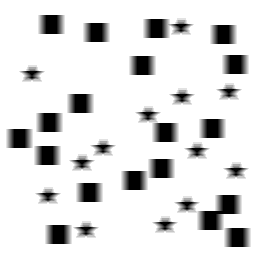
Squares: 19
Triangles: 0
Stars: 13
Total shapes: 32